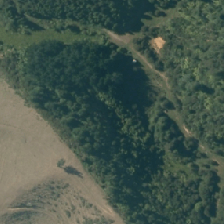
Land cover: broadleaved_indigenous_hardwood